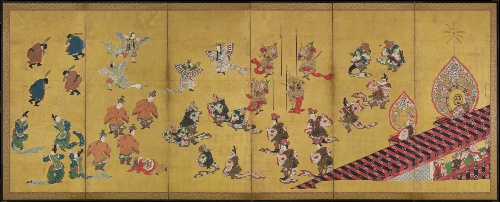
Title: 舞楽図屏風 ・唐獅子図屏風|Bugaku Dances (front); Chinese Lions (reverse)
Artist: Hanabusa Itchō
Artist bio: Japanese, 1652–1724
Date: early 18th century
Object type: Screens
Classification: Paintings
Medium: Pair of six-panel screens; ink, color, and gold leaf on paper
Culture: Japan
Period: Edo period (1615–1868)
Dimensions: Image (each screen):  72 1/8 in. x 14 ft. 9 5/8 in. (183.2 x 451.2 cm)
Department: Asian Art
Credit line: The Harry G. C. Packard Collection of Asian Art, Gift of Harry G. C. Packard, and Purchase, Fletcher, Rogers, Harris Brisbane Dick, and Louis V. Bell Funds, Joseph Pulitzer Bequest, and The Annenberg Fund Inc. Gift, 1975
Accession year: 1975
Repository: Metropolitan Museum of Art, New York, NY
Tags: Dance|Human Figures|Lions